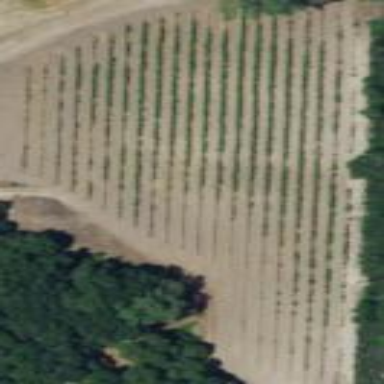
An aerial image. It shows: Vineyard with grape crops.